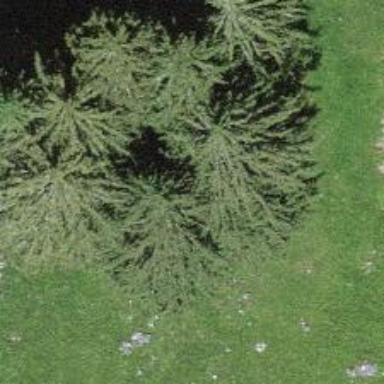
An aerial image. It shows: Needle-leaved tree in its natural environment.